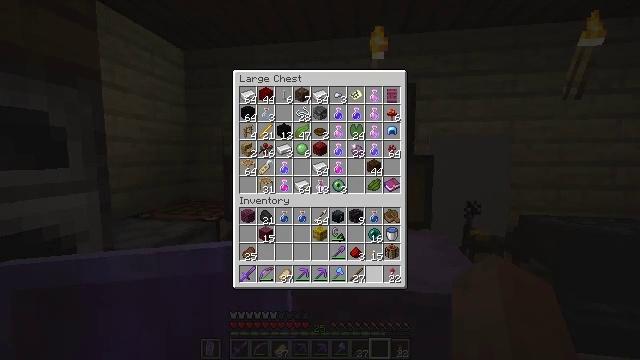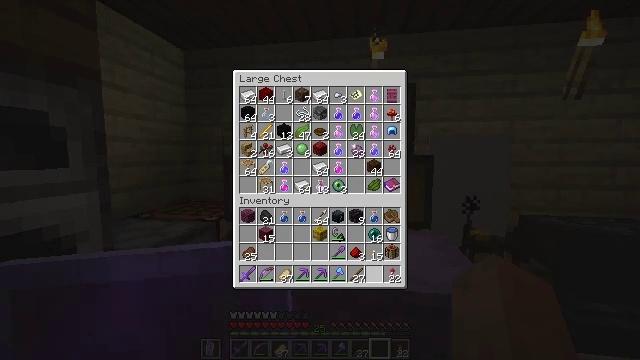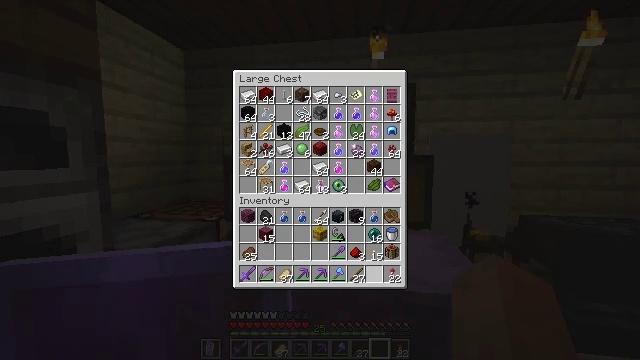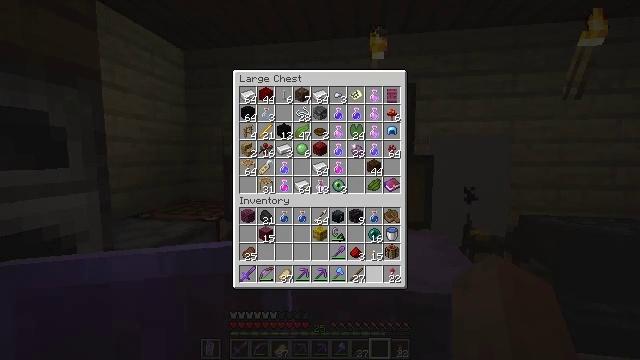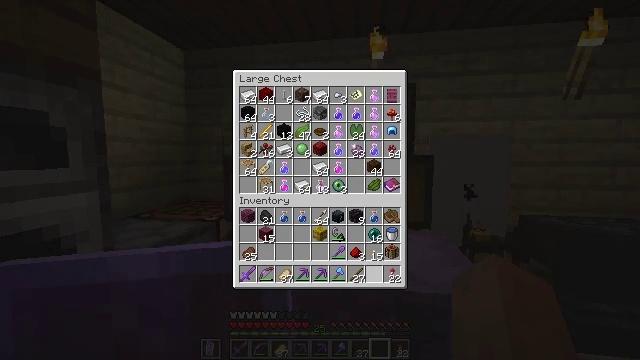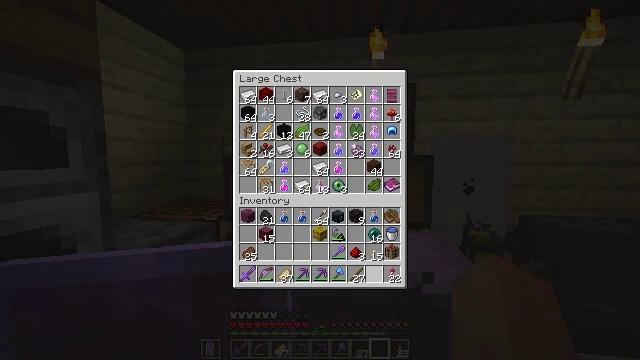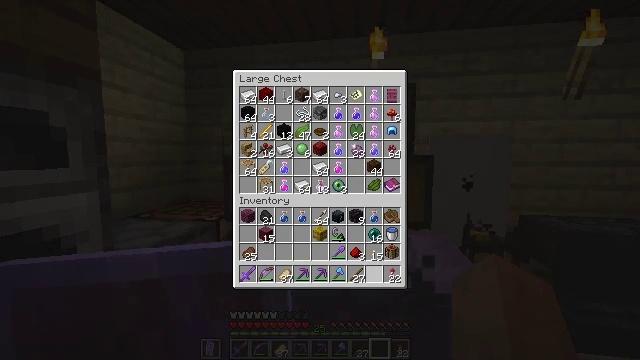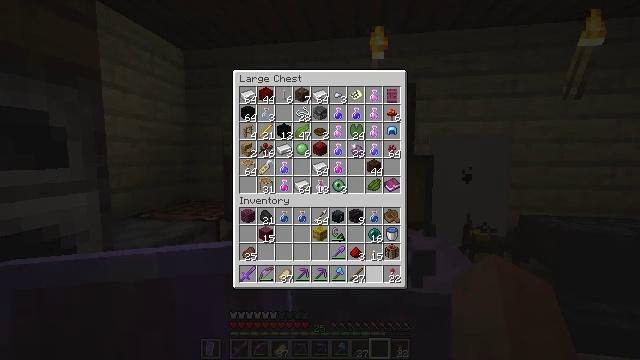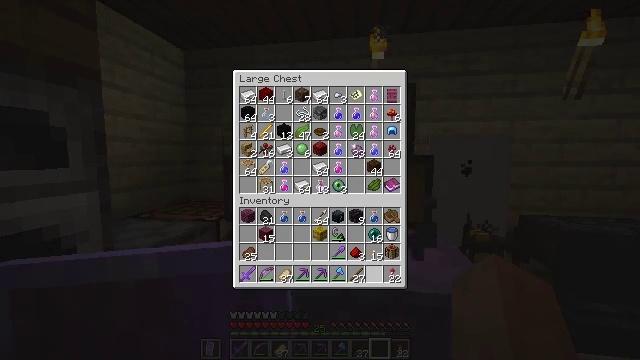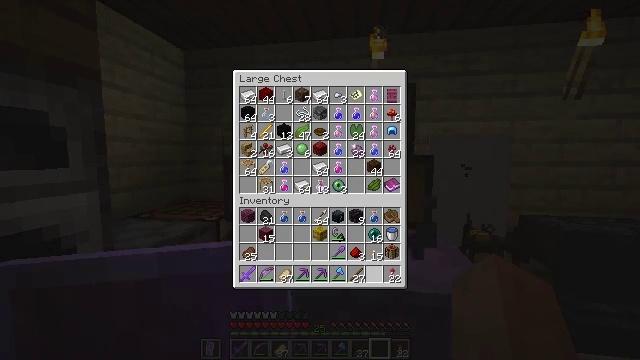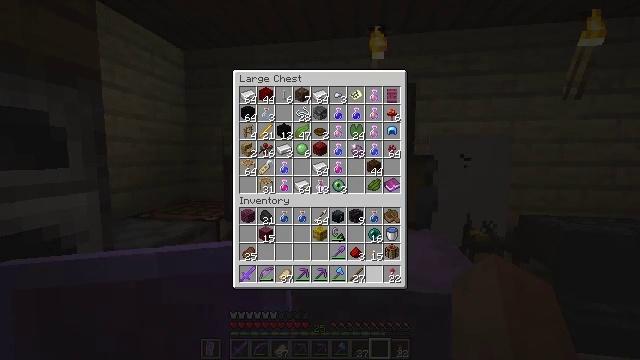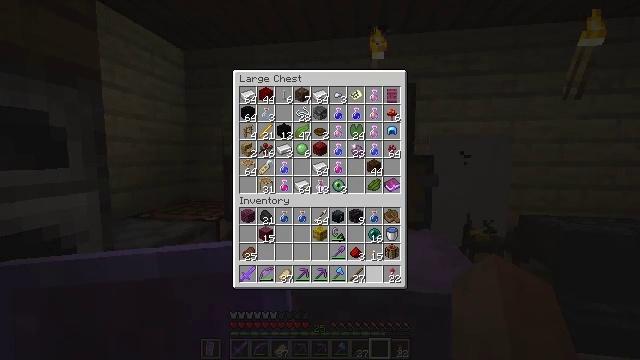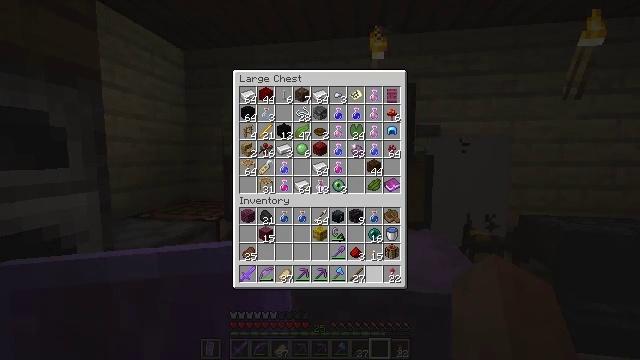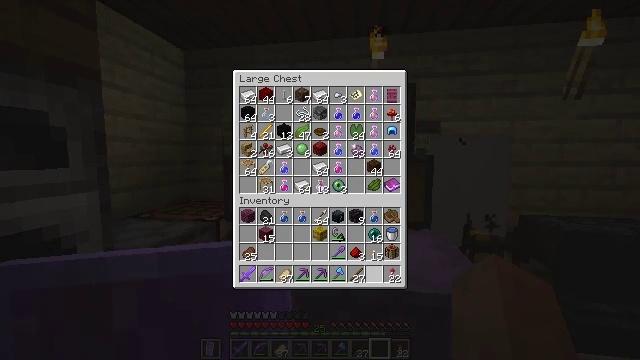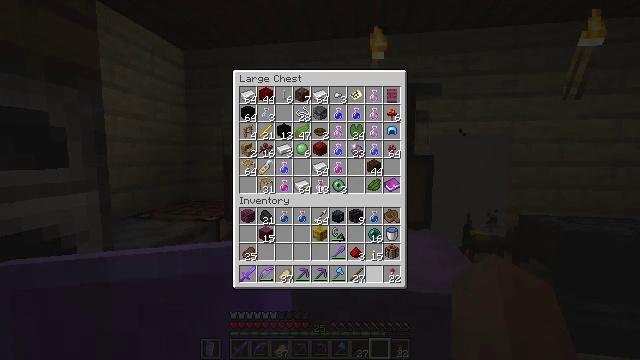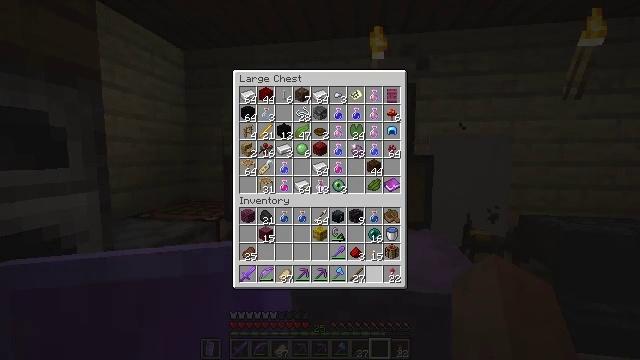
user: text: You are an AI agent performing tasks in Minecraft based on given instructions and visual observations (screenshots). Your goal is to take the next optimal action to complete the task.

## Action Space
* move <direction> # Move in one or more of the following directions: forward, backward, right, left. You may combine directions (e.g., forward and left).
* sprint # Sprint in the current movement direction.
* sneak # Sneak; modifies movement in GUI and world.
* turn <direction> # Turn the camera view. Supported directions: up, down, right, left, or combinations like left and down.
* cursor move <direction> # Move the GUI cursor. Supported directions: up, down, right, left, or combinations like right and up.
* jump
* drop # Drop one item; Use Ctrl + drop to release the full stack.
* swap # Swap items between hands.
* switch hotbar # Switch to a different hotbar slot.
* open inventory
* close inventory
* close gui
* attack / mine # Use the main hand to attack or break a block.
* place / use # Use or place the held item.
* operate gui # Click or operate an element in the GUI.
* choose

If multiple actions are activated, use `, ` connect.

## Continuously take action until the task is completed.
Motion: motion action
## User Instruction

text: Make crimson planks from crimson stems.
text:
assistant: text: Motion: no_op
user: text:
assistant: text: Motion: no_op
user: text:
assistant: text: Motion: no_op
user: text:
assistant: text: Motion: no_op
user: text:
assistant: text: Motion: no_op
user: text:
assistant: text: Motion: no_op
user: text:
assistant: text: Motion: no_op
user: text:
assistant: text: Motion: no_op
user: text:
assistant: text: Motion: no_op
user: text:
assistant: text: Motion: no_op
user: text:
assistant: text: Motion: no_op
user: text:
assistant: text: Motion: no_op
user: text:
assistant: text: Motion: no_op
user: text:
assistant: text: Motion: no_op
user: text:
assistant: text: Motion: no_op
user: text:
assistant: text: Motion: no_op
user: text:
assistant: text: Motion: no_op
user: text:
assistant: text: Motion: no_op
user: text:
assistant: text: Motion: no_op
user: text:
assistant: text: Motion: no_op
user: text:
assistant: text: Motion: no_op
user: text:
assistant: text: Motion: no_op
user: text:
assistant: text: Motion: no_op
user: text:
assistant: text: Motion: no_op
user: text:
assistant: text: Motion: no_op
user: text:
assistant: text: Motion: no_op
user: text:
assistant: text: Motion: no_op
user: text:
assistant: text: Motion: no_op
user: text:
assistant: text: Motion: no_op
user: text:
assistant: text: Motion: no_op